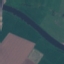
Land use / land cover class: River